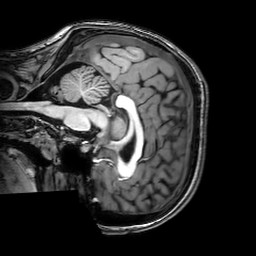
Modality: T1w
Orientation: sagittal
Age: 20
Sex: female
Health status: healthy
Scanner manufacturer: philips
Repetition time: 0.008163 s
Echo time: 0.00374 s